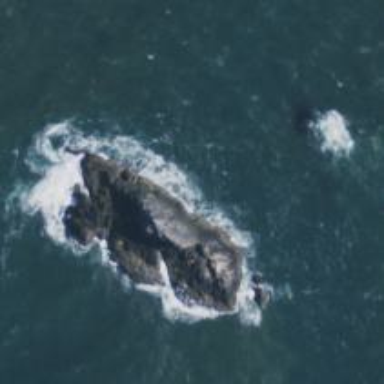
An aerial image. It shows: Islet along the coastline.